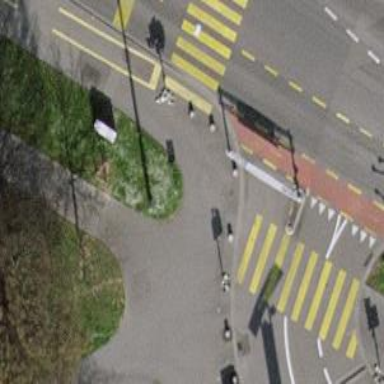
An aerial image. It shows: Bollard.